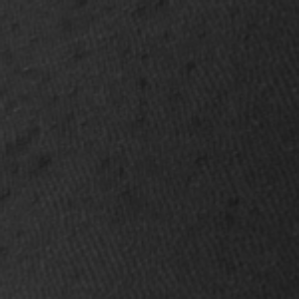
Label: frost